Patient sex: F
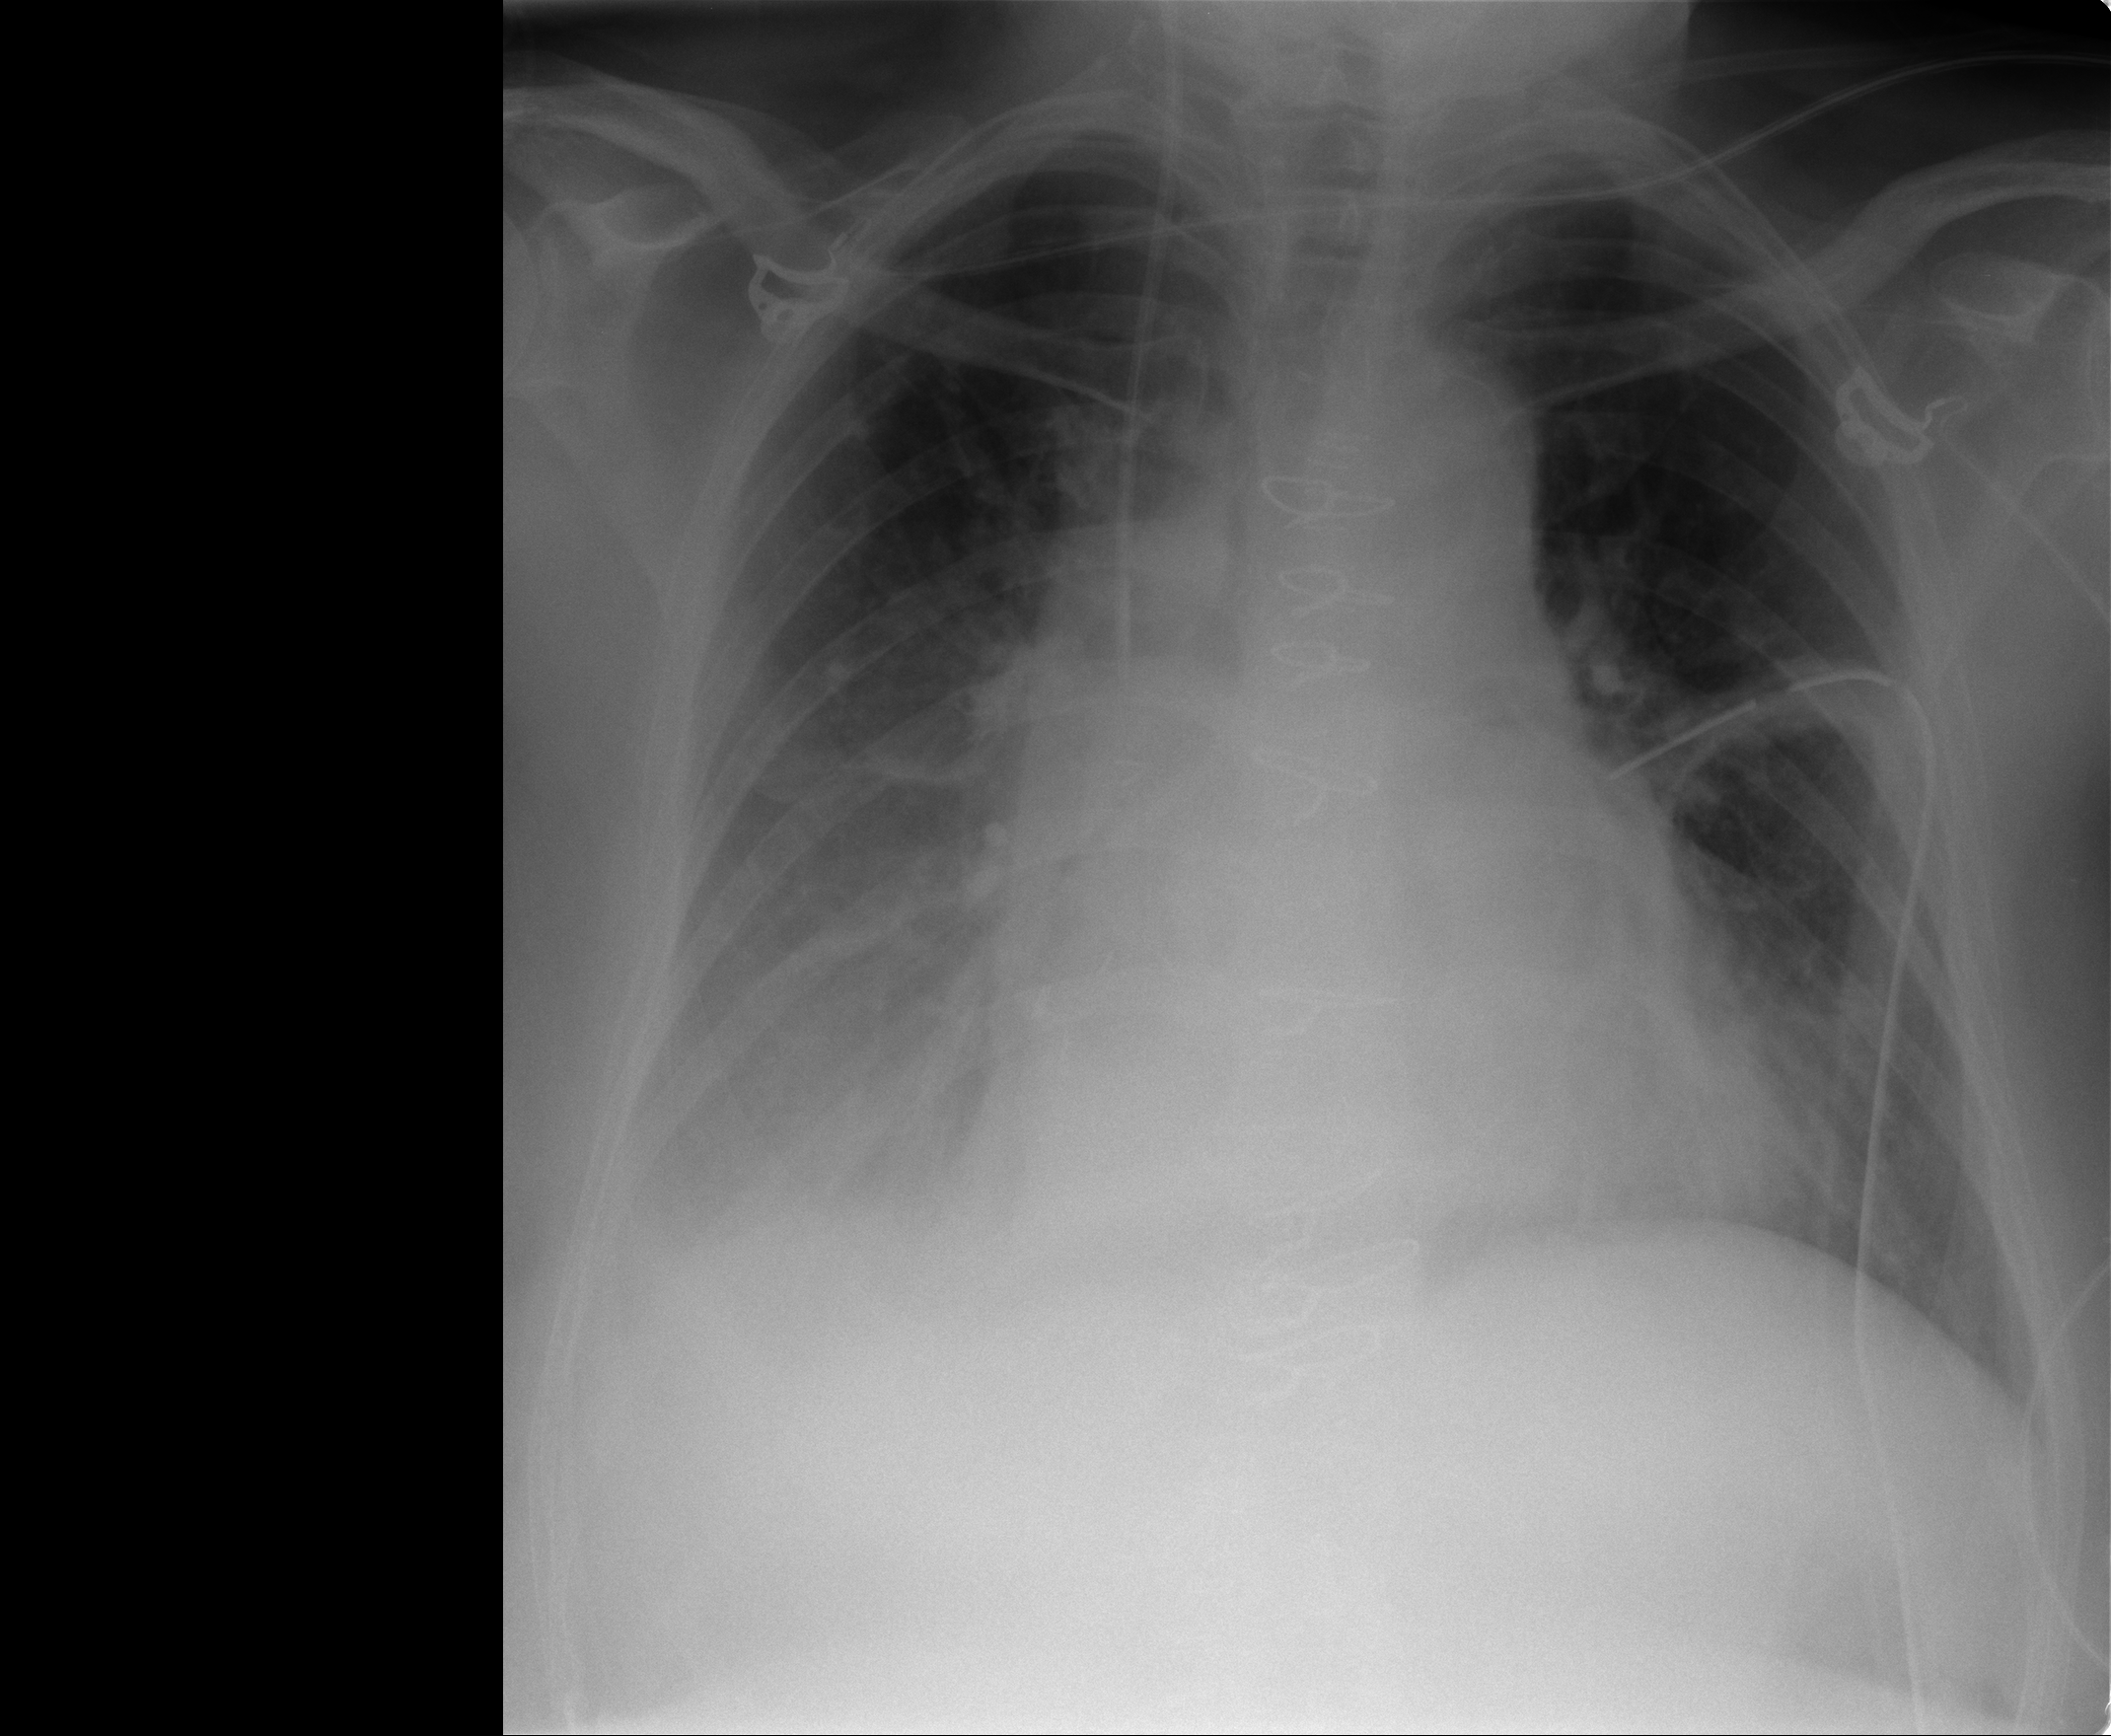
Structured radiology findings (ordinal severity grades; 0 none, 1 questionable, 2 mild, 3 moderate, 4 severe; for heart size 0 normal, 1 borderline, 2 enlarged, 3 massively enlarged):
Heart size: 0
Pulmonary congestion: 2
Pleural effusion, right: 2
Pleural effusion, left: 1
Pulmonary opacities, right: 2
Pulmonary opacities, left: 0
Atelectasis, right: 2
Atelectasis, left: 2